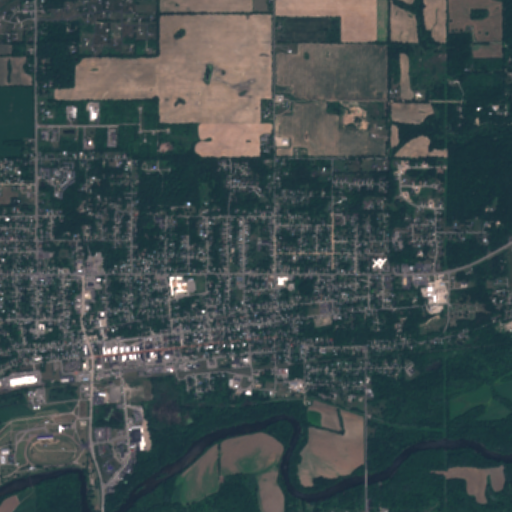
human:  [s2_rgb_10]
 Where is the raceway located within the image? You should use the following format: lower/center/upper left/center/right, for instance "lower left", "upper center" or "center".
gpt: The raceway is located in the lower left of the image.
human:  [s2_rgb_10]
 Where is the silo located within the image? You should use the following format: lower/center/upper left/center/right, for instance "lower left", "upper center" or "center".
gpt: The silo is located in the lower left of the image.
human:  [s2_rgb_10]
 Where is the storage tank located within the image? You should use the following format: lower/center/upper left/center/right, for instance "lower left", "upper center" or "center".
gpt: The storage tank is located in the lower left of the image.
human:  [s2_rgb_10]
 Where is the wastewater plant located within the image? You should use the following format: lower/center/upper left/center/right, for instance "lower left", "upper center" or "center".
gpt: The wastewater plant is located in the lower left of the image.
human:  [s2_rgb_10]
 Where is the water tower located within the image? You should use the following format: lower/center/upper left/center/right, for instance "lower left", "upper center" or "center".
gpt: The water tower is located in the upper left of the image.
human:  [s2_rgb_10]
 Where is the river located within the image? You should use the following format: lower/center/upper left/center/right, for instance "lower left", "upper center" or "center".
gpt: The river is located in the lower of the image.
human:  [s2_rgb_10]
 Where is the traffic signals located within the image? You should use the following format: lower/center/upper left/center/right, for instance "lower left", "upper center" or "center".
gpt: The traffic signals is located in the center left of the image.
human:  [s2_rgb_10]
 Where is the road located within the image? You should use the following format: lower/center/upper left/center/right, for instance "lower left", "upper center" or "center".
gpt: There is no road in the image.